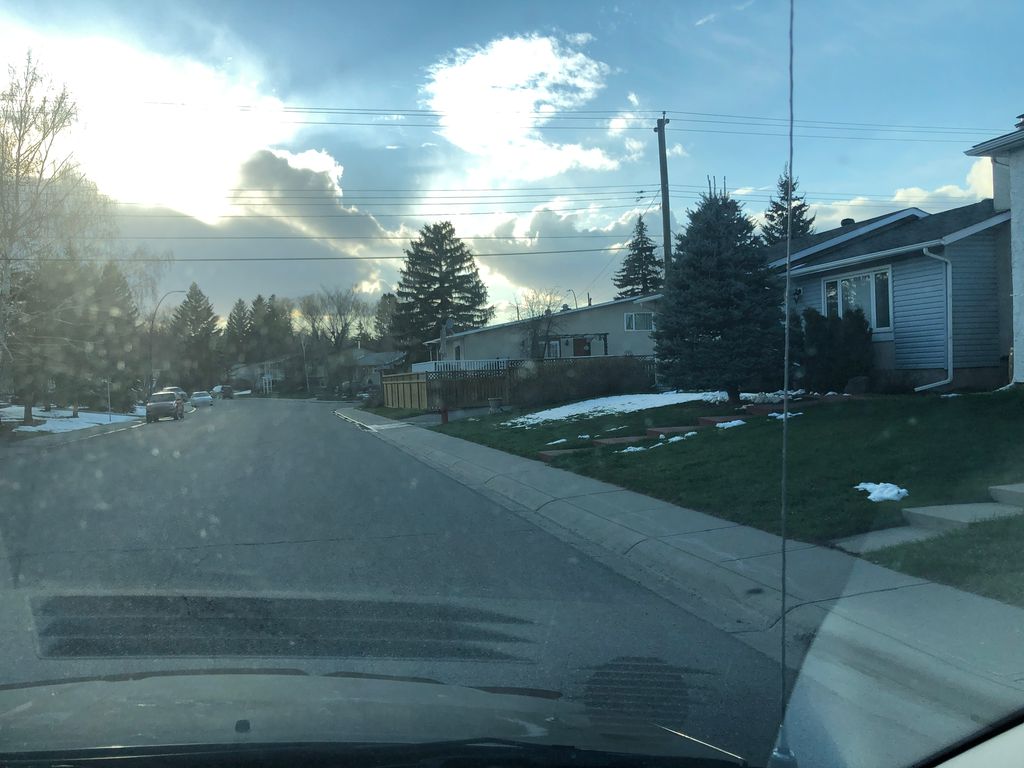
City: calgary